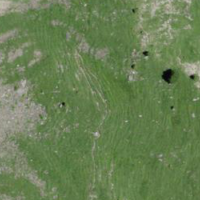
EUNIS habitat code: 23
Species observed at this site:
Silene acaulis
Lamium maculatum
Gentiana clusii